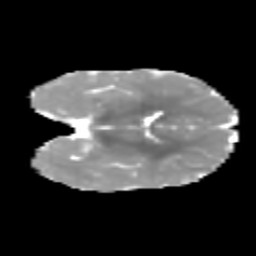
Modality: MD
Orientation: coronal
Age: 6
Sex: female
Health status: healthy